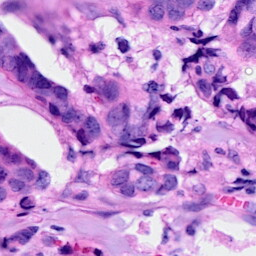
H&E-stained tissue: Breast